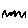
Label: zigzag